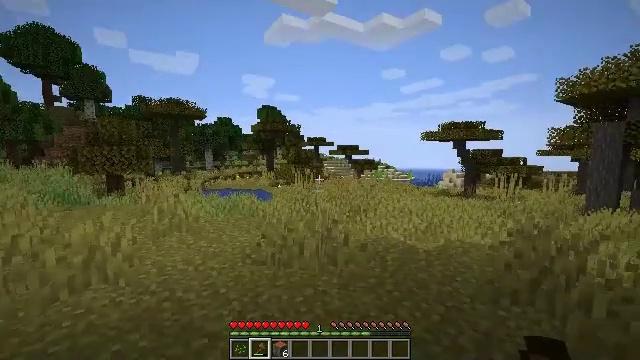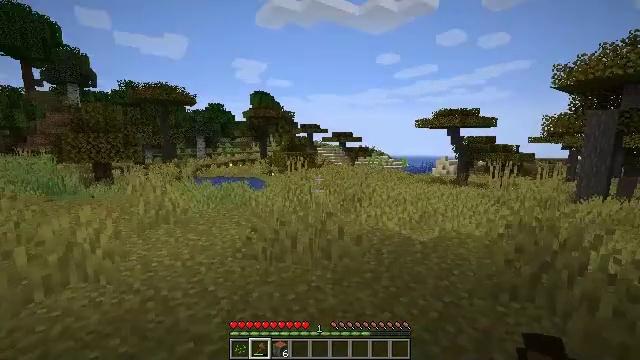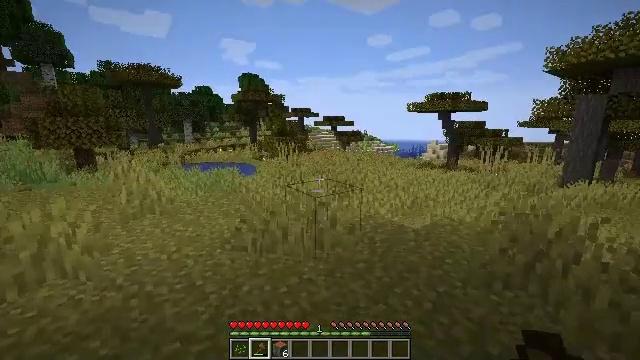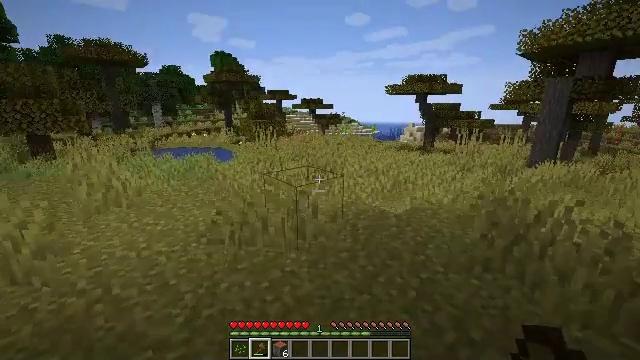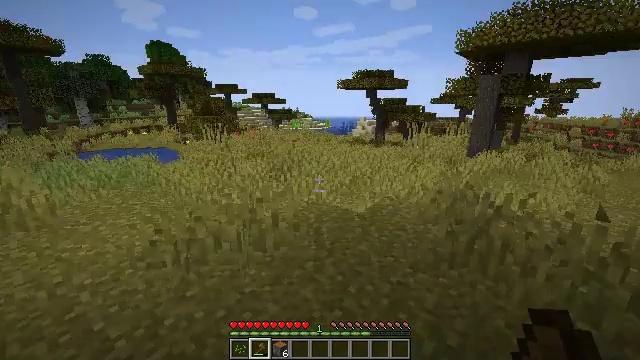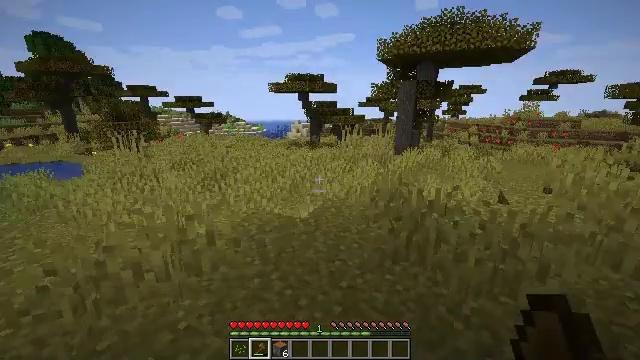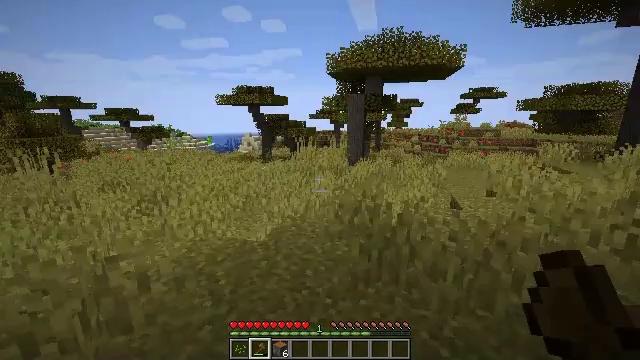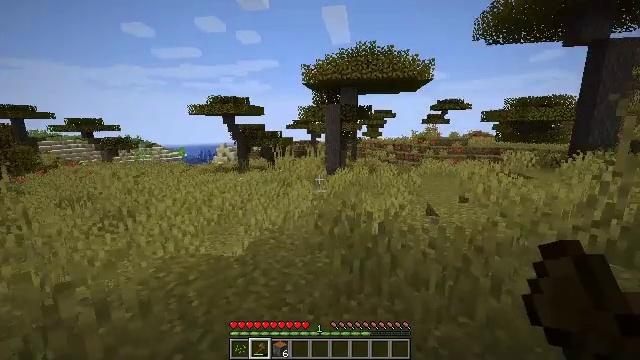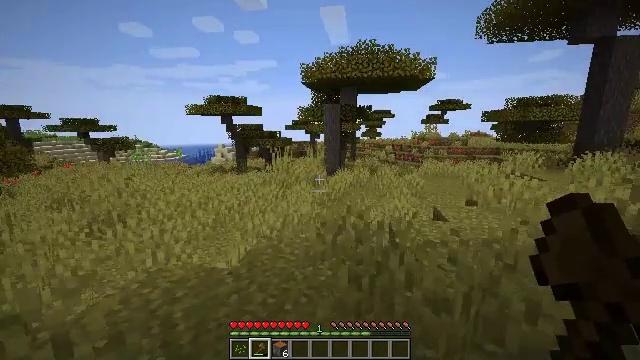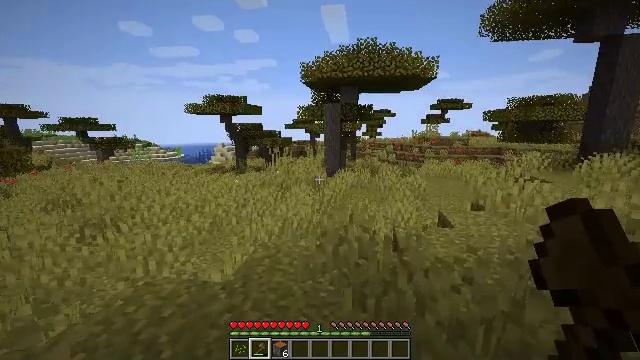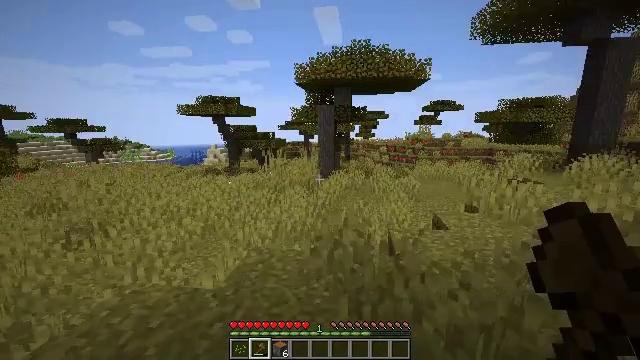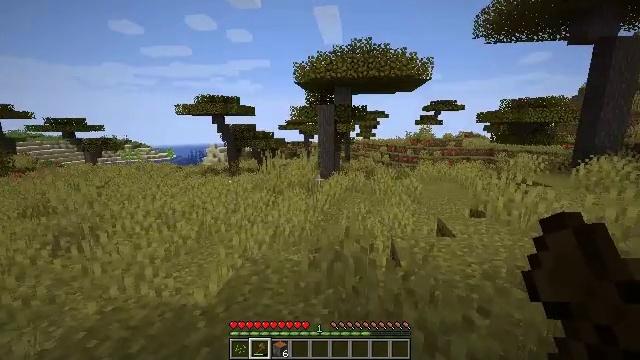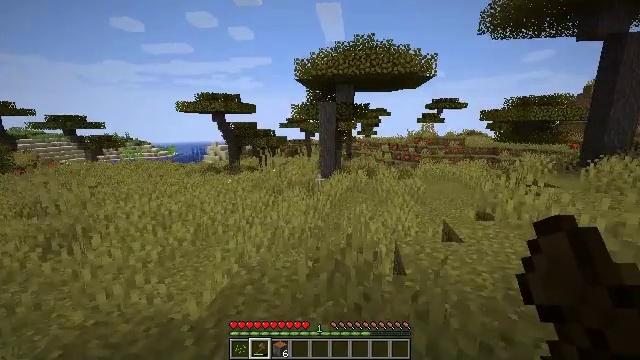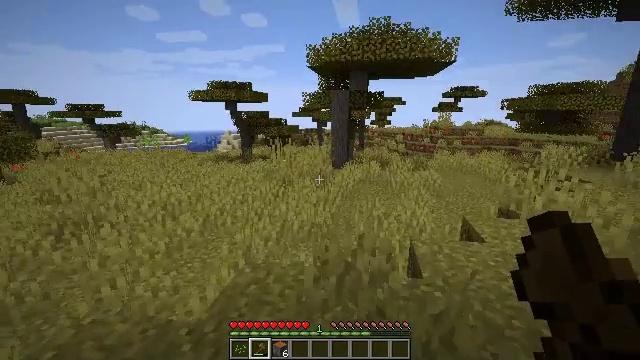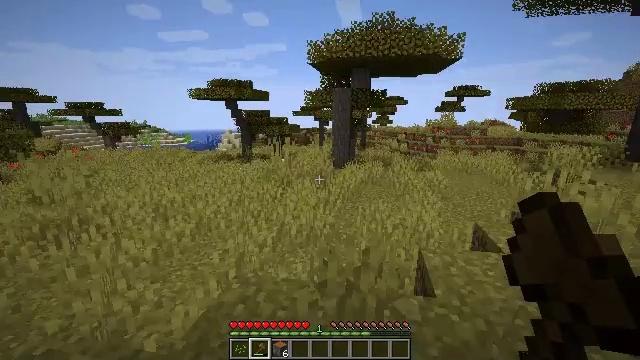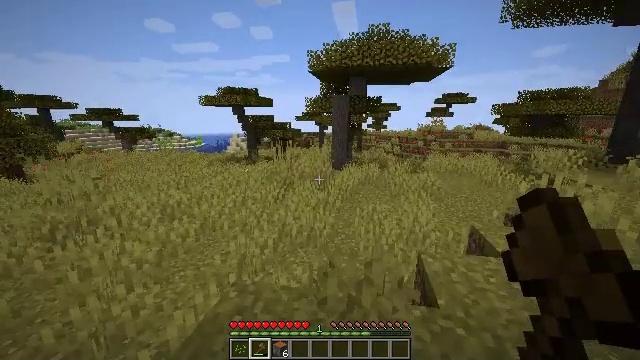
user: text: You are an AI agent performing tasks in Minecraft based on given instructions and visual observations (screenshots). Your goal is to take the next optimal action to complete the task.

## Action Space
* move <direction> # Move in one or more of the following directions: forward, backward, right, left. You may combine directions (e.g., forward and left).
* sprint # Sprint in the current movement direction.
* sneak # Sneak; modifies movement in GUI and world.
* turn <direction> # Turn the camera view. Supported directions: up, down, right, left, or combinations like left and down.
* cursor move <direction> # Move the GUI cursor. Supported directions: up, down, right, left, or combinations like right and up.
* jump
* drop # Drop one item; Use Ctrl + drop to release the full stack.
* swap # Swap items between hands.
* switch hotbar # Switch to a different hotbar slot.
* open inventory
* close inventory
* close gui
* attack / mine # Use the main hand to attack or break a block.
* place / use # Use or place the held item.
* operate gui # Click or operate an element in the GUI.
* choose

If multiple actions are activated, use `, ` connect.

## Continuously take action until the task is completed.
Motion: motion action
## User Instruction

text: Collect acacia logs by breaking the tree.
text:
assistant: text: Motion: move forward, turn right and down
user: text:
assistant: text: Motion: move forward, turn right and down
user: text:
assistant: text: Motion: move forward, turn right and down
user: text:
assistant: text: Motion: move forward, turn right and down
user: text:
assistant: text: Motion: move forward, turn right
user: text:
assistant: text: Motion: move forward, turn right and up
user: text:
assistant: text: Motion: move forward, turn right and up
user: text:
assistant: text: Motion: move forward
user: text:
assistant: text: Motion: move forward
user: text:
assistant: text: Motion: move forward, turn right
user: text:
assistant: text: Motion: move forward
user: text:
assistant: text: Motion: move forward
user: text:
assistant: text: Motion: move forward, turn left and down
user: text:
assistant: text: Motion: move forward, sprint
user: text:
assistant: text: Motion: move forward, sprint
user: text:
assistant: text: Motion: move forward, sprint
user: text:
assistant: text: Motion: move forward, sprint
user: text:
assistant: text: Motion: move forward, sprint, turn right
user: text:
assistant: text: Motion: move forward, sprint, turn right and up
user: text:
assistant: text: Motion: move forward, sprint, turn right and up
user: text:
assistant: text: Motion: move forward, sprint, turn right and up
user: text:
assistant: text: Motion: move forward, sprint
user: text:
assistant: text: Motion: move forward
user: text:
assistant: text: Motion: move forward, sprint
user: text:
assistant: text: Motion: move forward, sprint
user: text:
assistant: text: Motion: move forward, sprint
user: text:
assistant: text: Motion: move forward, sprint
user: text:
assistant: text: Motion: move forward, sprint
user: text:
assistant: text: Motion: move forward, sprint
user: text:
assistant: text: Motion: move forward, sprint